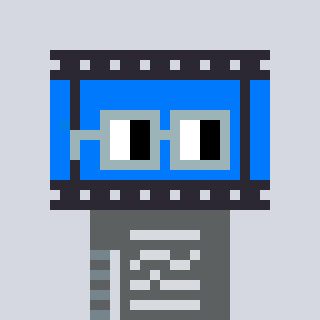
a pixel art character with square dark gray glasses, a film strip-shaped head and a red-colored body on a cool background